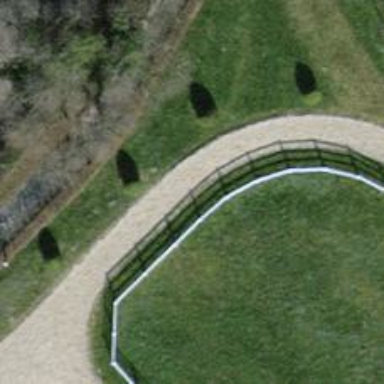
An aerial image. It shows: Bridleway.